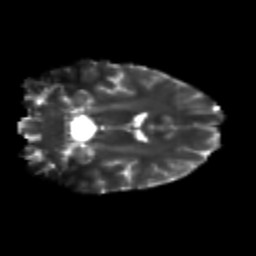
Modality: T2w
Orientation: coronal
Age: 21
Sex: female
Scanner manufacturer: siemens
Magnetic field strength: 3 T
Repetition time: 3.5 s
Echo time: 0.113 s